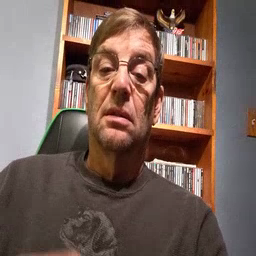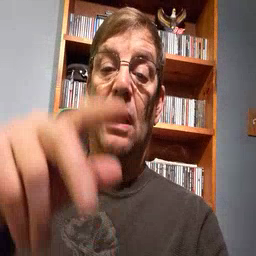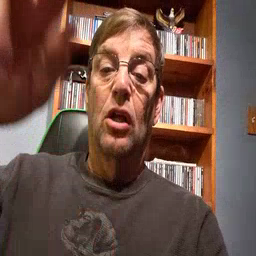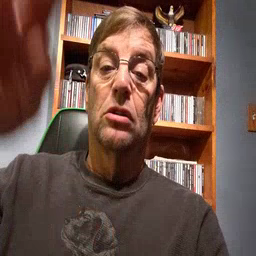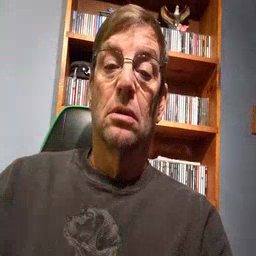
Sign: stairs